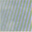
Piece: xx